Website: macys
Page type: billing-address
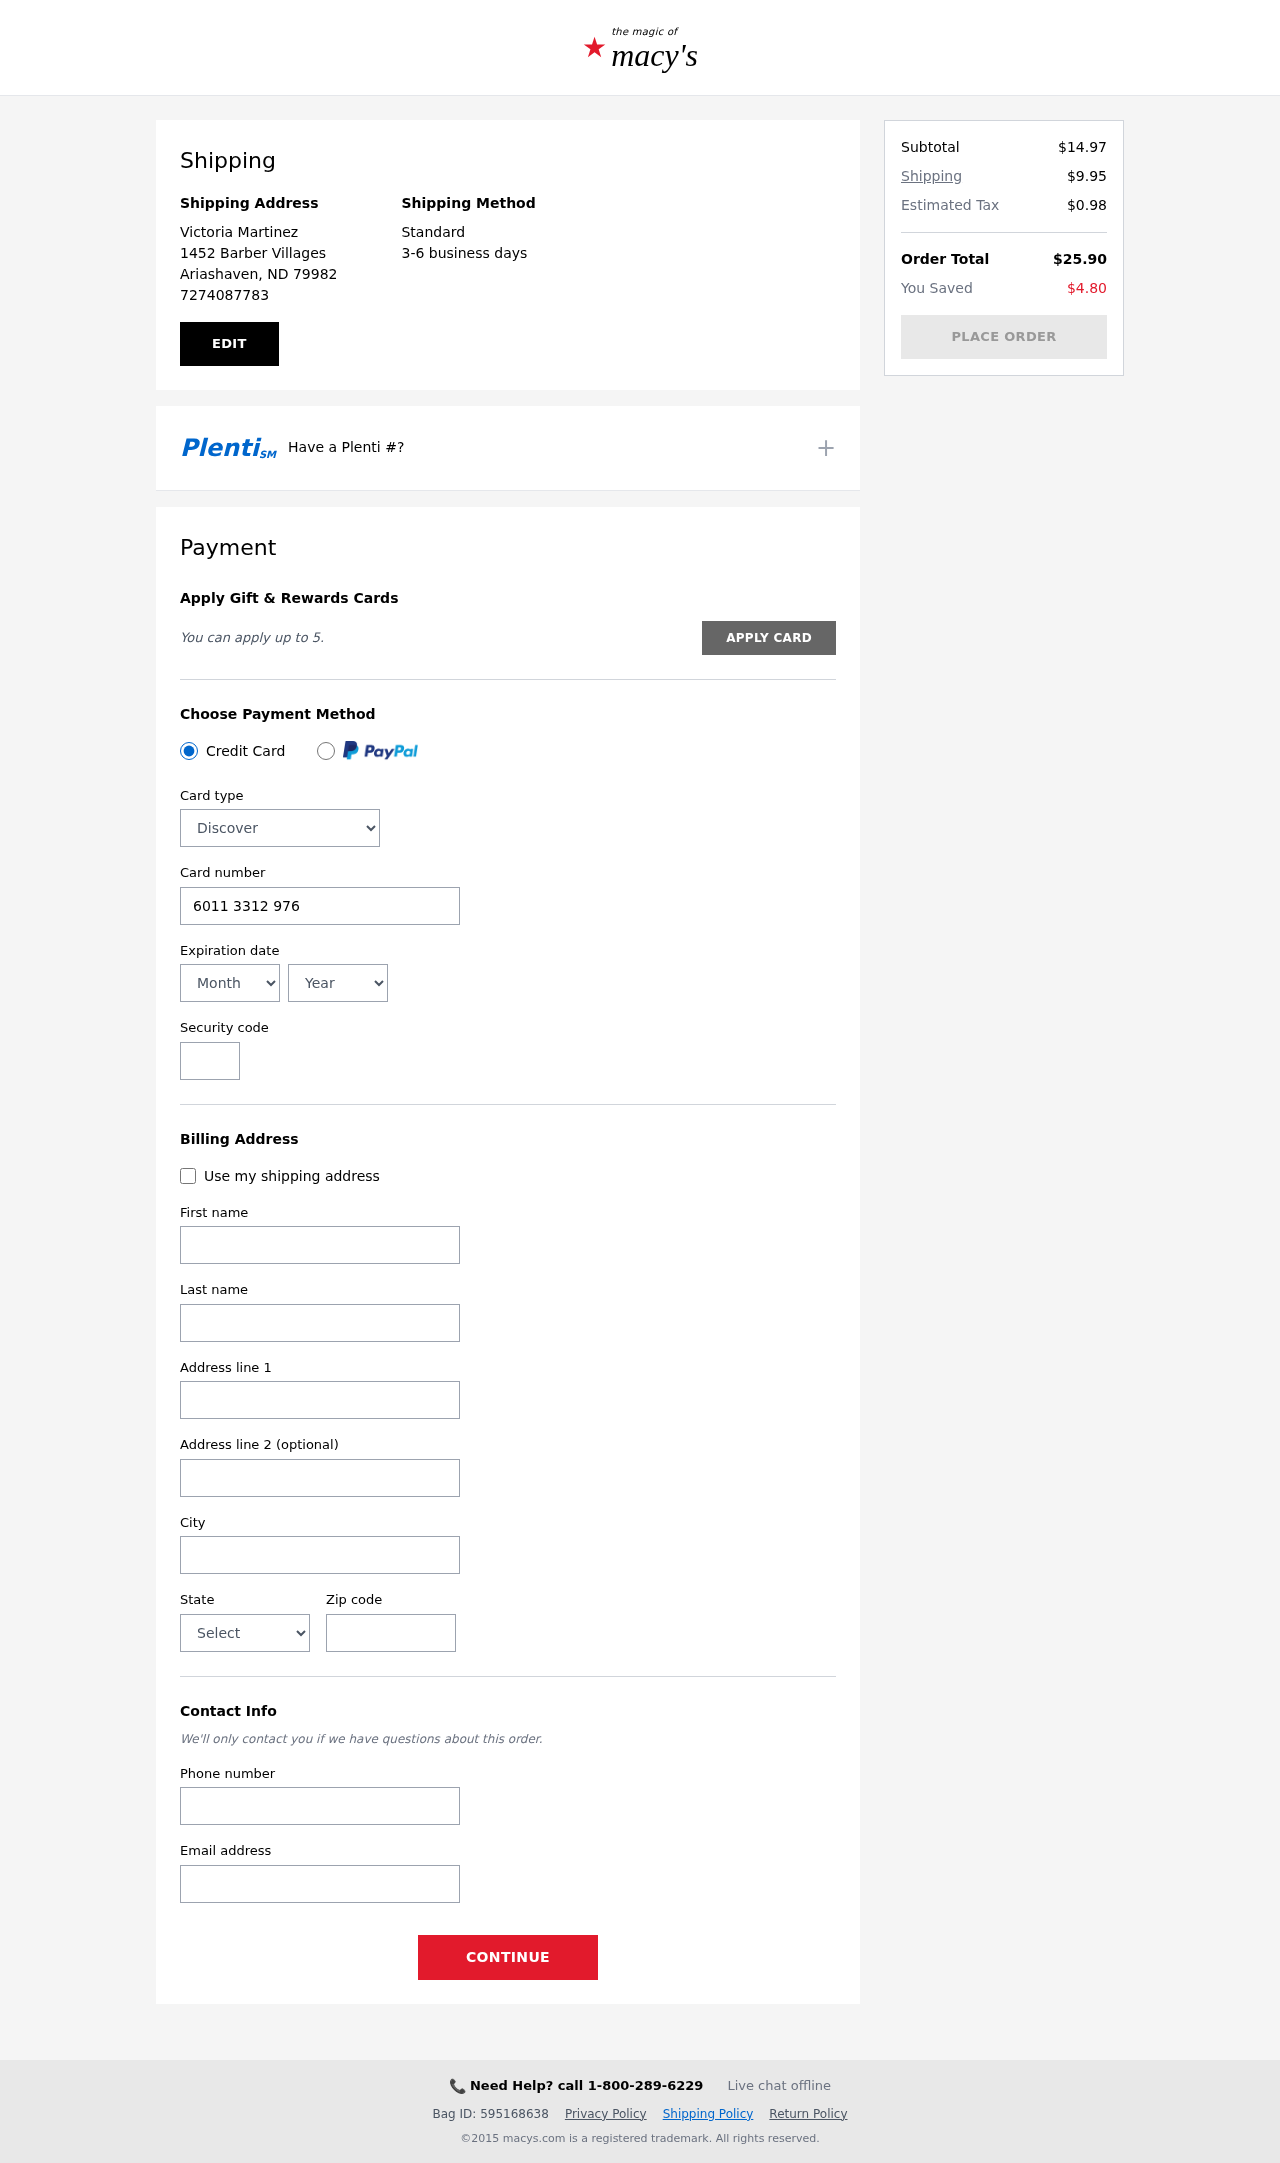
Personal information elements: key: PII_CARD_CVV
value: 048
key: PII_CARD_EXPIRY_MONTH
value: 07
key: PII_CARD_EXPIRY_YEAR
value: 28
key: PII_CARD_NUMBER
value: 6011 3312 9768 9682
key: PII_CARD_TYPE
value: Discover
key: PII_CITY
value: Ariashaven
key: PII_CITY_STATE_ZIP
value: Ariashaven, ND 79982
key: PII_EMAIL
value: victoria_martinez@hotmail.com
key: PII_FIRSTNAME
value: Victoria
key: PII_FULLNAME
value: Victoria Martinez
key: PII_LASTNAME
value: Martinez
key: PII_PHONE
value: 7274087783
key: PII_POSTCODE
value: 79982
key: PII_STATE
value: North Dakota
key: PII_STREET
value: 1452 Barber Villages
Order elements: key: ORDER_SUBTOTAL
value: $14.97
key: ORDER_SHIPPING_COST
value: $9.95
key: ORDER_TAX
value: $0.98
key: ORDER_TOTAL
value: $25.90
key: ORDER_SAVINGS
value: $4.80